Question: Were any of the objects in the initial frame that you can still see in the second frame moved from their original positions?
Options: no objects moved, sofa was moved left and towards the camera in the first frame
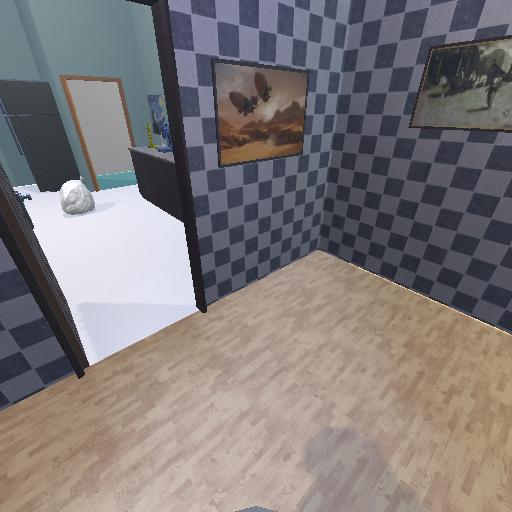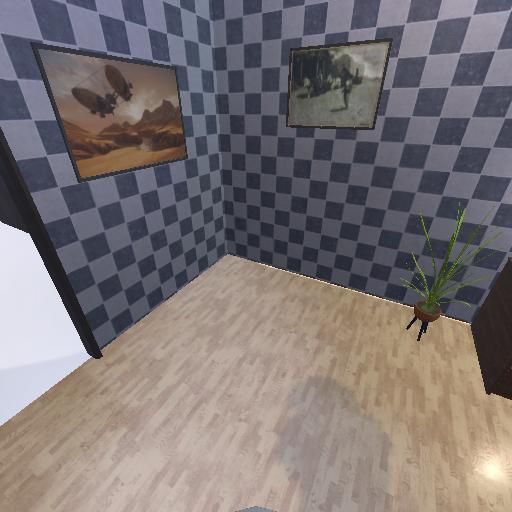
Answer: no objects moved